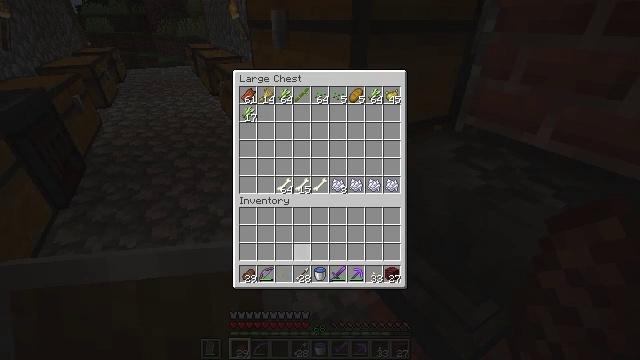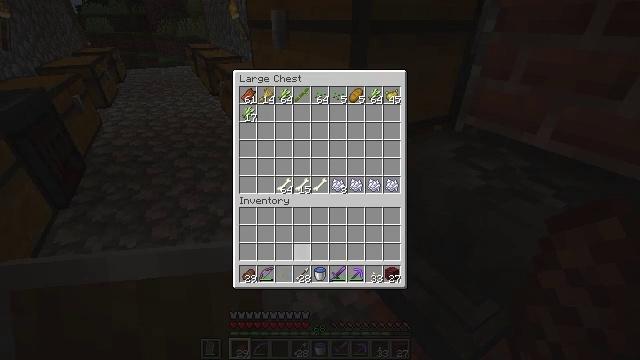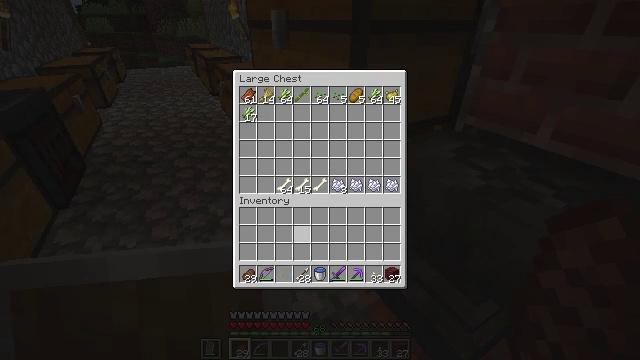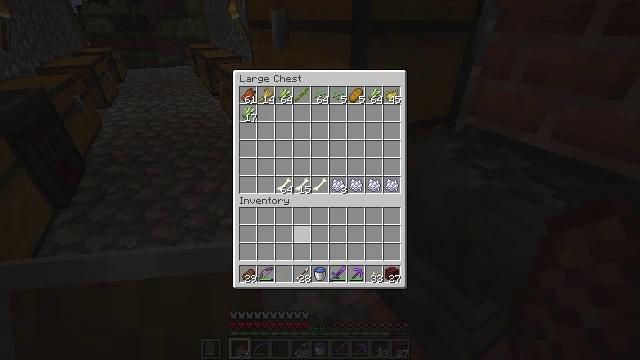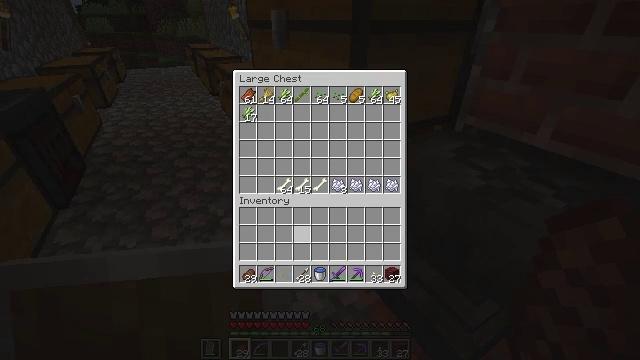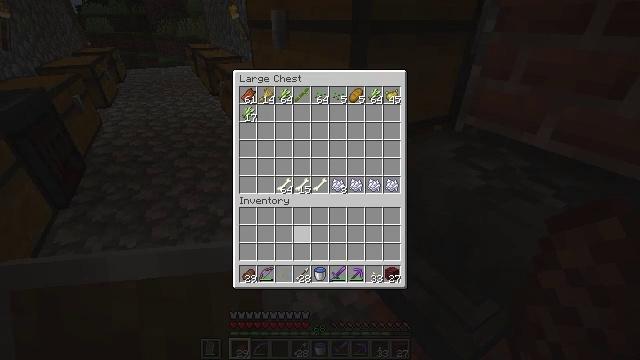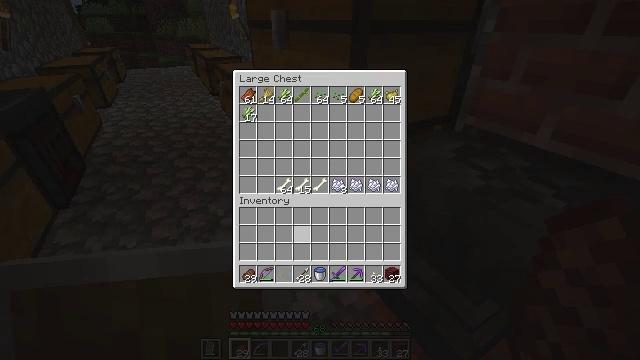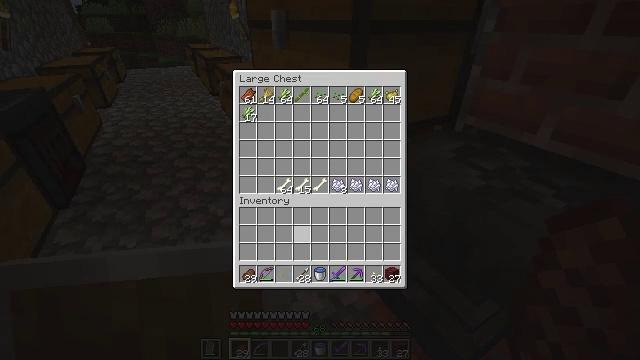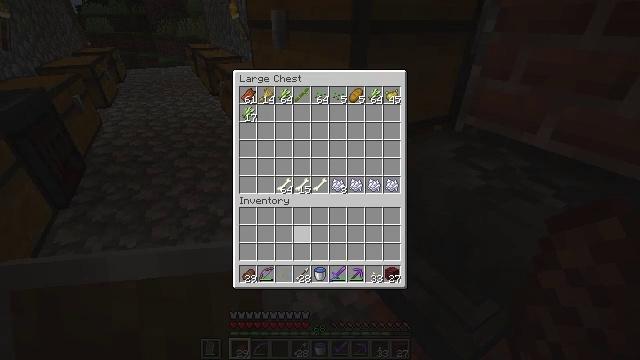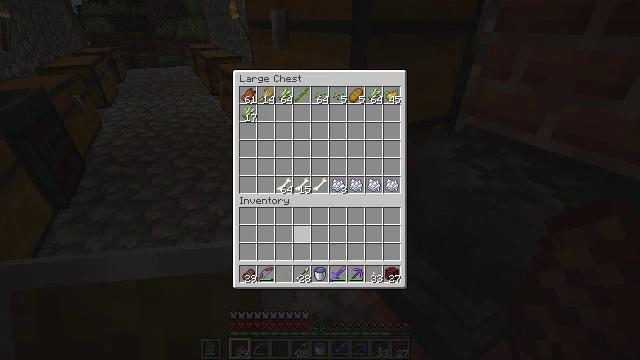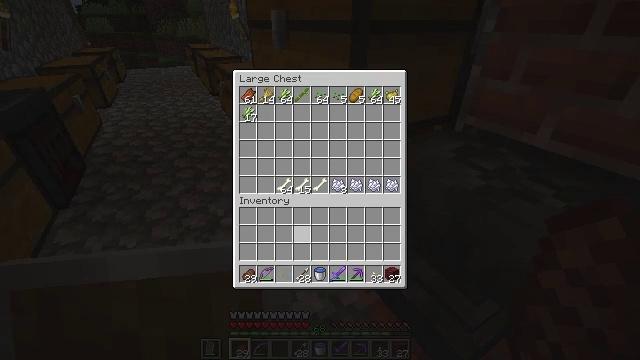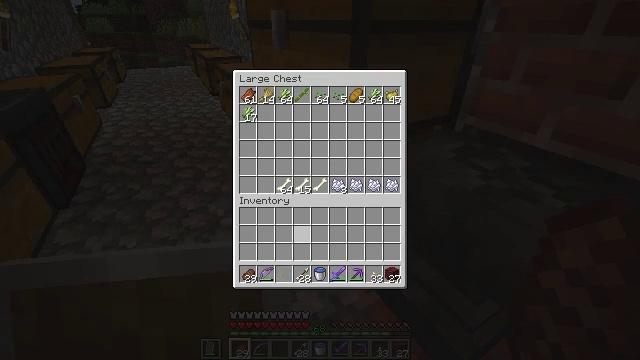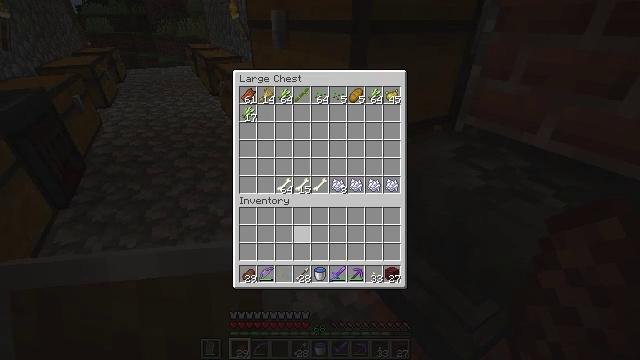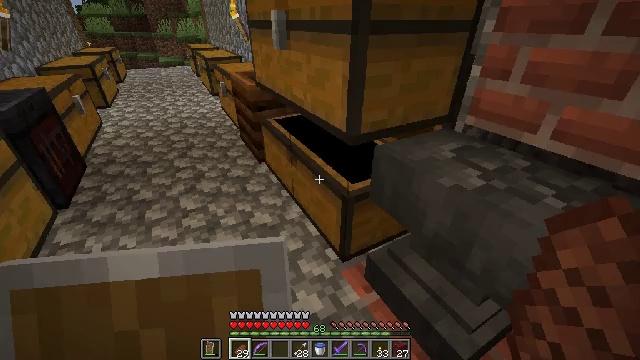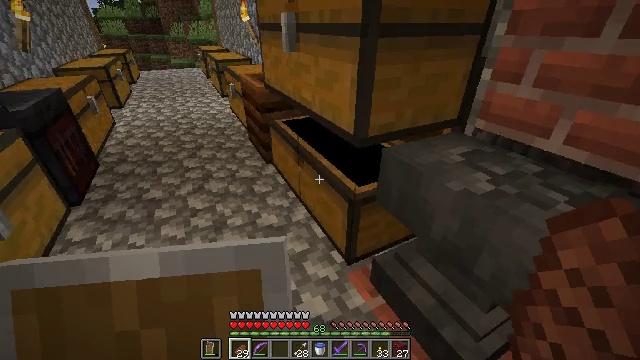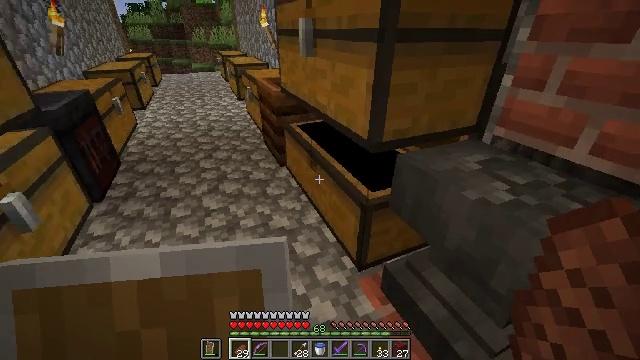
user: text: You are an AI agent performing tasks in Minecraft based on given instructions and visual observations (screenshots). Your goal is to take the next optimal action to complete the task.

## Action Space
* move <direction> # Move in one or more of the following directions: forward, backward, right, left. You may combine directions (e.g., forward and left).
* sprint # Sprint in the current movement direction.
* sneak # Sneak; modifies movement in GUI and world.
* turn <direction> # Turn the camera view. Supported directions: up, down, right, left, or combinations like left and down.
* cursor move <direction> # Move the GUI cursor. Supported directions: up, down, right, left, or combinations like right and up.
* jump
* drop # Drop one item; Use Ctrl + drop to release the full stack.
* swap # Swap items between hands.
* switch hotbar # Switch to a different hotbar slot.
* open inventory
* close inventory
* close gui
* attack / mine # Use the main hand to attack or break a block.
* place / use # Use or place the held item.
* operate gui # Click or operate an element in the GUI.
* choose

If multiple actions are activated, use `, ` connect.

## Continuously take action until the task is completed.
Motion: motion action
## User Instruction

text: Break the pumpkin to collect it.
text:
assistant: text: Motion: sneak
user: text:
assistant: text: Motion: no_op
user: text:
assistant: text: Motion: no_op
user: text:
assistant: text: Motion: no_op
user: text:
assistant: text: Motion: no_op
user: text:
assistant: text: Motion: no_op
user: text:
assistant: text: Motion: no_op
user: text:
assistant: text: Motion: no_op
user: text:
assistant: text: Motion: no_op
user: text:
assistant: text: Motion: no_op
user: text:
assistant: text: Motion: no_op
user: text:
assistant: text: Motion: no_op
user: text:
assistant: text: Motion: close inventory
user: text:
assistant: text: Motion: turn left, close inventory
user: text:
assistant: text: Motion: turn left, close inventory
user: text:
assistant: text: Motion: turn left and up
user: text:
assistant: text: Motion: turn left and up
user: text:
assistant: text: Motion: turn left and up
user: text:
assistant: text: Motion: turn left
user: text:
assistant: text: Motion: turn left
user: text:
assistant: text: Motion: move forward
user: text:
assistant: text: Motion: move forward
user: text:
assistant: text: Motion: move forward
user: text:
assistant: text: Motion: no_op
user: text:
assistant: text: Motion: move forward, turn up
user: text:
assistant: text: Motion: move forward
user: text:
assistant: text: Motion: move forward
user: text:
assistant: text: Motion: move forward
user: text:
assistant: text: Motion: move forward
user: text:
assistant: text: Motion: move forward